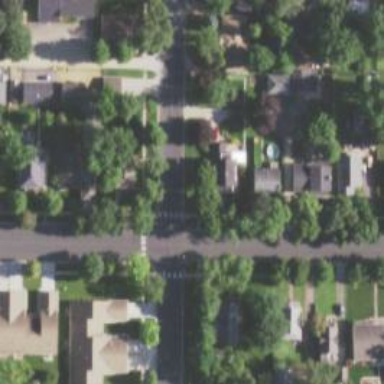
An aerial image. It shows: Residential road with asphalt surface. Sidewalk is present on the left side.